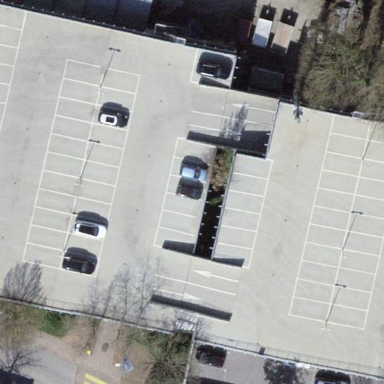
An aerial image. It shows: Multi-storey parking building with asphalt surface.